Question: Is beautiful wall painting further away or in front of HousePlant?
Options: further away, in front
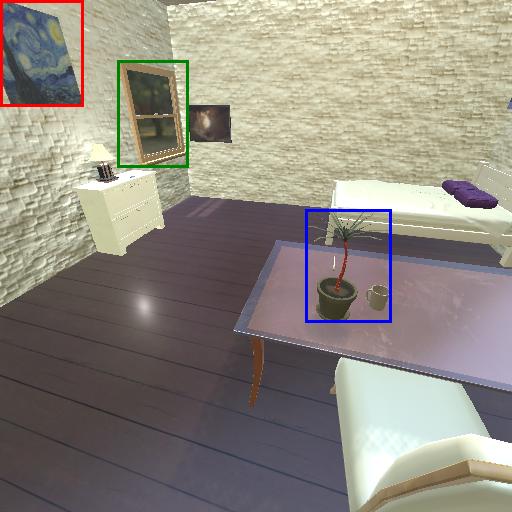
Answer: further away